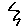
Label: zigzag